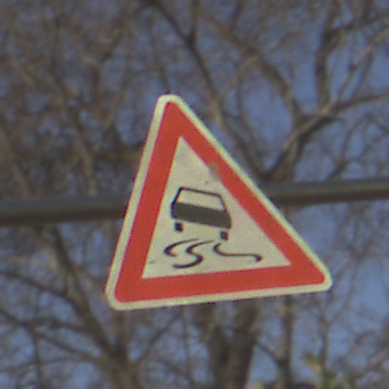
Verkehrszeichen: SchleuderOderRutschgefahr
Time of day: SunriseSunset
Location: Outdoor (Nature)
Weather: Clear
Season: NotSpecified
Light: Natural